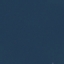
Label: SeaLake